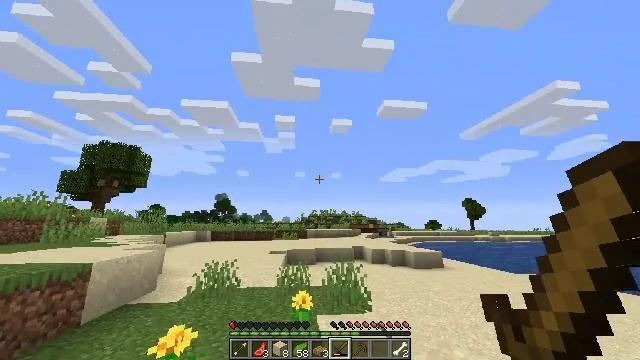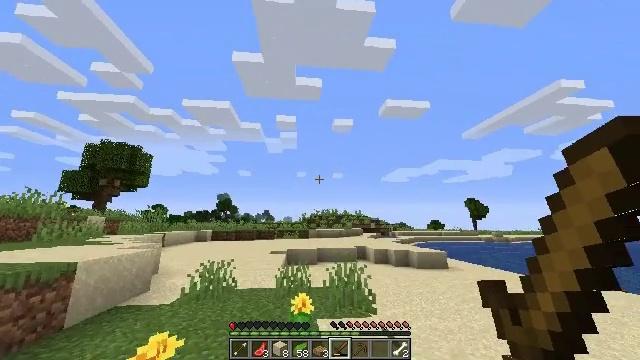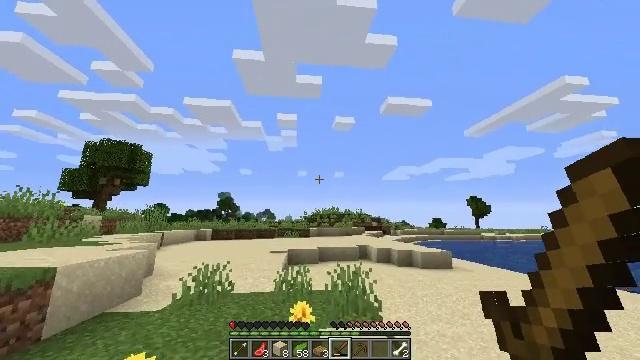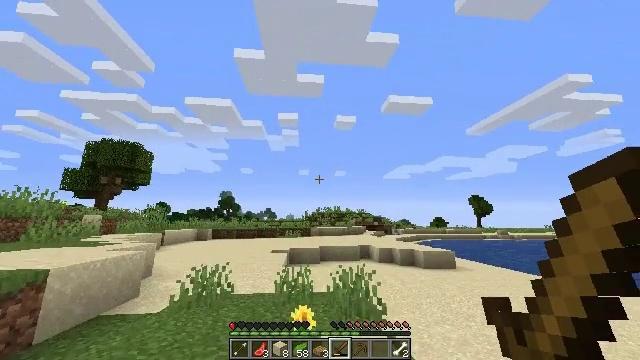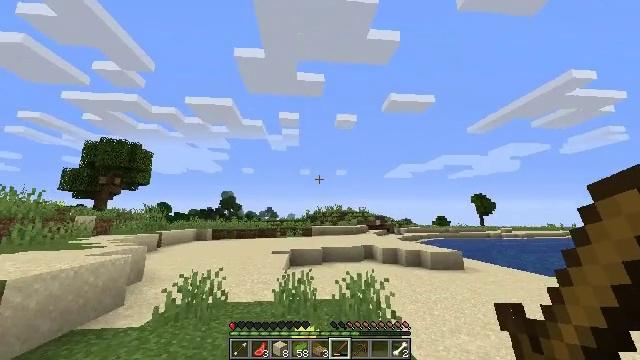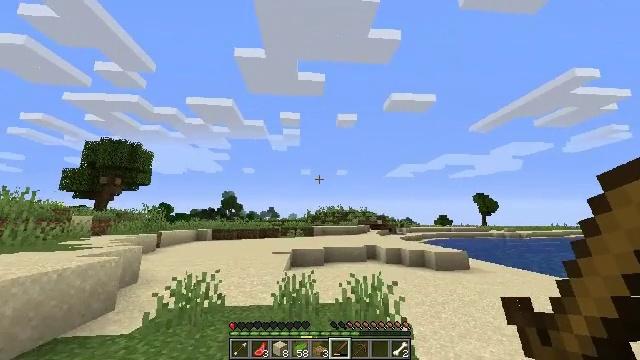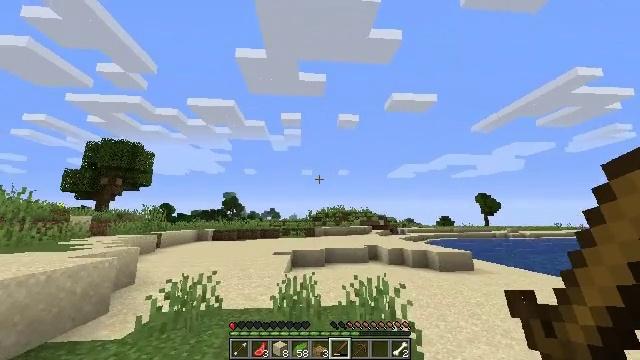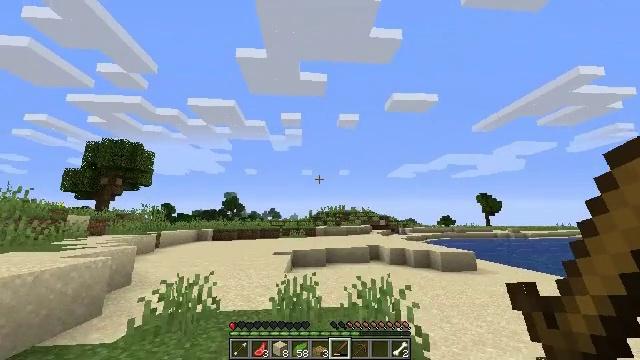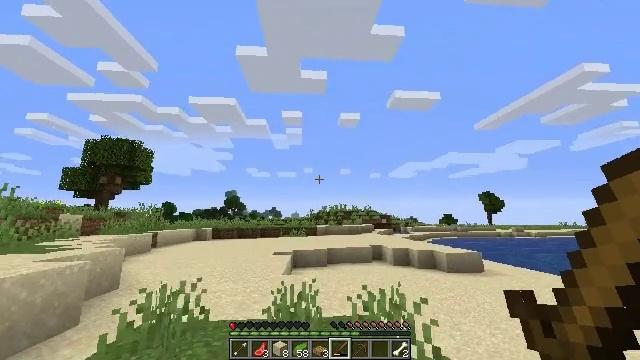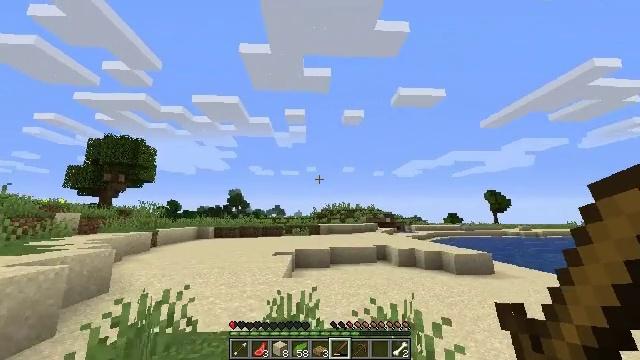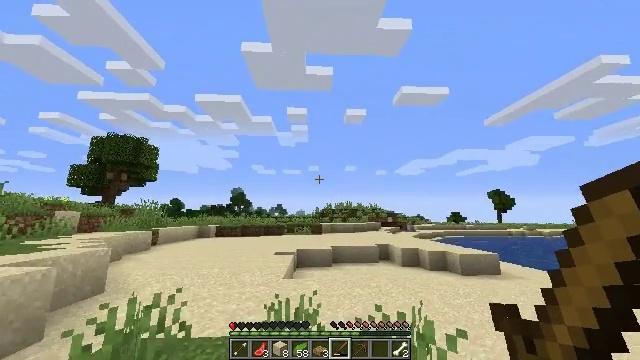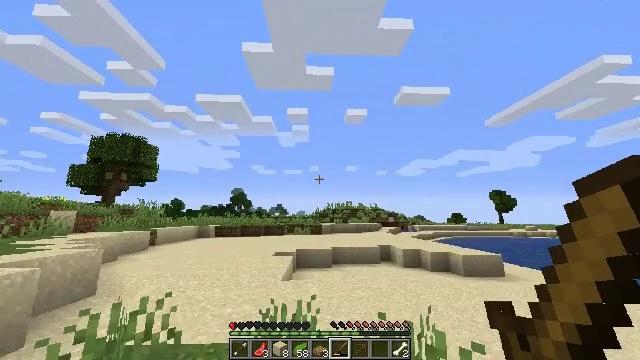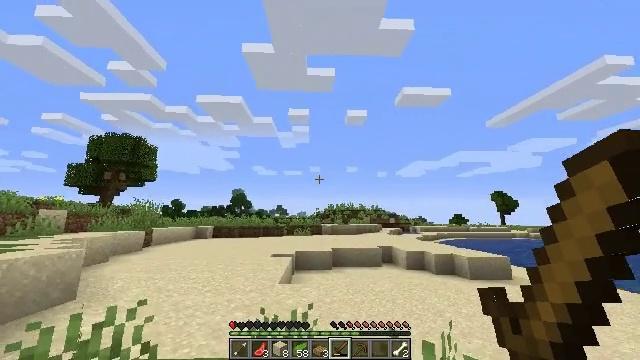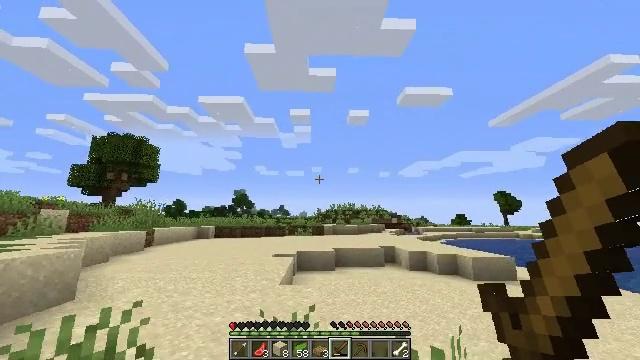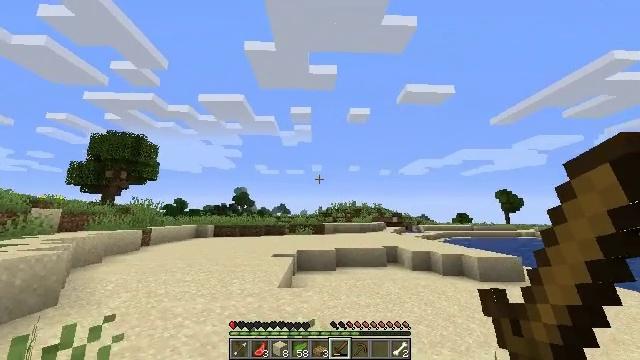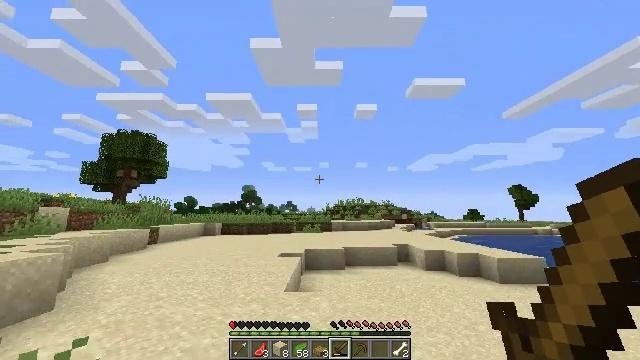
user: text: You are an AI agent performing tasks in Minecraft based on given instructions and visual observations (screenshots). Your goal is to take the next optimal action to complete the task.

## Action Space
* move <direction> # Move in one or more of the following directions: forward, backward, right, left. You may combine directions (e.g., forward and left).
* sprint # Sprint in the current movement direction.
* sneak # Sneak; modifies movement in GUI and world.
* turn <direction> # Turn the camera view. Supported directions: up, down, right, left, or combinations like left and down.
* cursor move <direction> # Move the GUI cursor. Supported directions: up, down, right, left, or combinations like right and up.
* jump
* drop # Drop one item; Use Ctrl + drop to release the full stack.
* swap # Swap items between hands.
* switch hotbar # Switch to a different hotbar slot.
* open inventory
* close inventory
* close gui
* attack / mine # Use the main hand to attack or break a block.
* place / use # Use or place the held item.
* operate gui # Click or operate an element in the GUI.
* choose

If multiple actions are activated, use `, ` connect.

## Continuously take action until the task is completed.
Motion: motion action
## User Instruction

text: Remove oak leaves from branches.
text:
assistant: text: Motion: move forward
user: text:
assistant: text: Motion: move forward
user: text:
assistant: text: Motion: move forward
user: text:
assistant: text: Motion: move forward
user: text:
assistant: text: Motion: move forward
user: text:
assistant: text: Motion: move forward
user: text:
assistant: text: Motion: move forward
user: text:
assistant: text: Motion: move forward
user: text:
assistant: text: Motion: move forward
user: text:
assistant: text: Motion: move forward
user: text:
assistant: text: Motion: move forward
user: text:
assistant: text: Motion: move forward
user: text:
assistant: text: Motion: move forward
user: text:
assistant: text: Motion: move forward
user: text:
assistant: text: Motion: move forward, turn left
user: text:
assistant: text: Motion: move forward, turn left
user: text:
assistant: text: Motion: move forward, turn left
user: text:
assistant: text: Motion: move forward, turn left and down
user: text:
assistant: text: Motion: move forward, turn left and down
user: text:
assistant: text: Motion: move forward, turn left and down
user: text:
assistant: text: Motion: move forward, turn left and down
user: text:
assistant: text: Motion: move forward, turn left and down
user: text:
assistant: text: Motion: move forward, turn left and down
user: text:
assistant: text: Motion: move forward, turn left and down
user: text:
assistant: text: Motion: move forward, turn left and down
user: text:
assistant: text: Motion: move forward, turn left and down
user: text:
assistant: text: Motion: move forward, turn down
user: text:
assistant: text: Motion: move forward
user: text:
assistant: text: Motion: move forward
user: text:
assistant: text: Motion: move forward, turn up